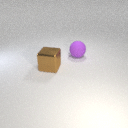
large brown metal cube in front of large purple rubber sphere